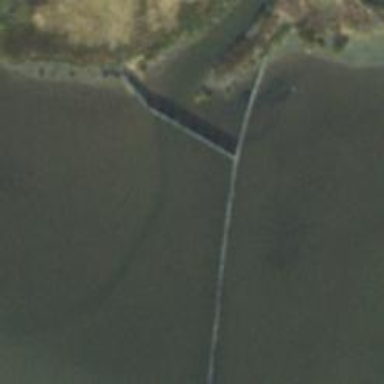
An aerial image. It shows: Breakwater structure.